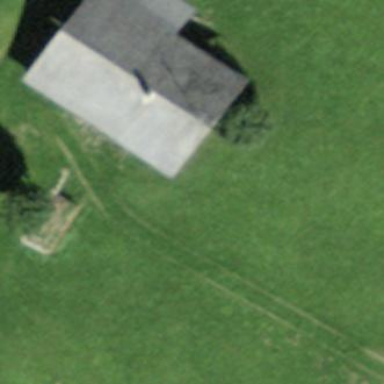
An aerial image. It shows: Cabin is depicted in the image.